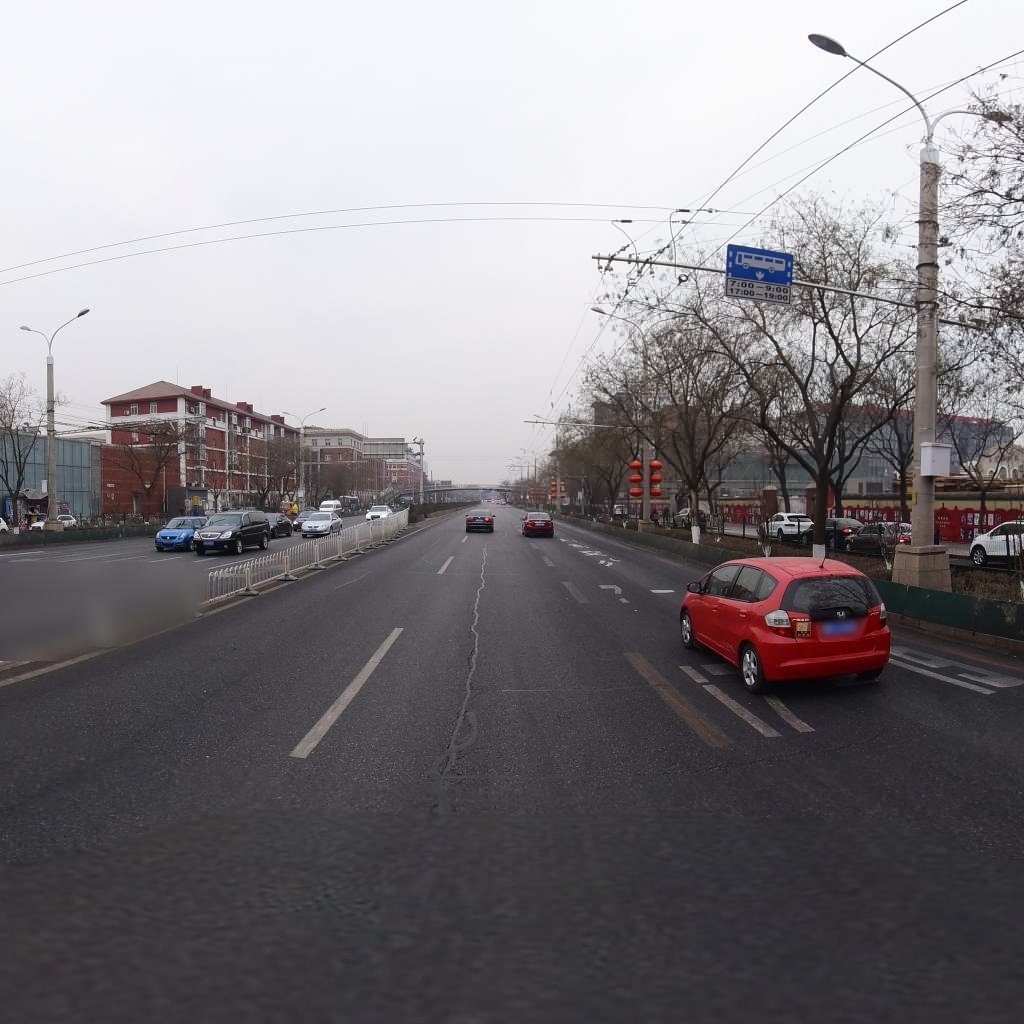
Region: Dongcheng
Road damage annotations: transverse crack, transverse patch, longitudinal patch, longitudinal patch